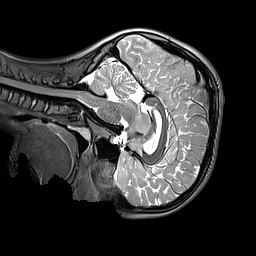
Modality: T2w
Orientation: sagittal
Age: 10
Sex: male
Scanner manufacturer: siemens
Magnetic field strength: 3 T
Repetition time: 3.2 s
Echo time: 0.408 s